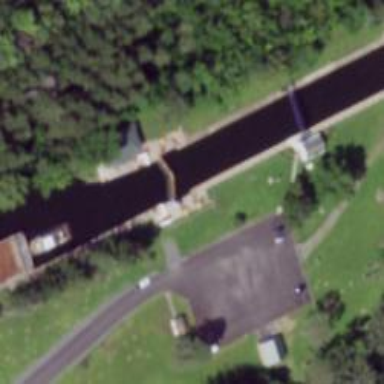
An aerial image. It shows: Lock gate on waterway.